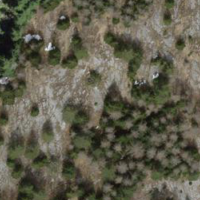
EUNIS habitat code: 23
Species observed at this site:
Luzula campestris